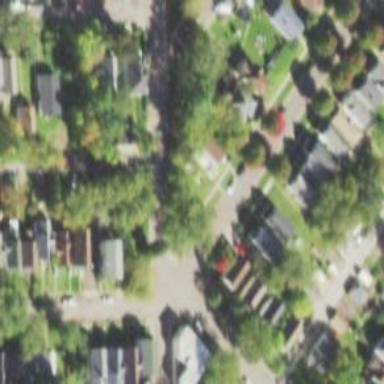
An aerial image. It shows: Alley classified as service road.